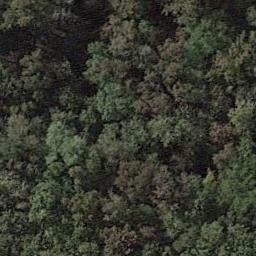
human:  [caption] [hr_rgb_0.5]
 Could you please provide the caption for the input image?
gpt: The forest is consist of dry trees and green trees .

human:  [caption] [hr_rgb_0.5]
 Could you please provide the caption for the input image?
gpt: The forest has a lot of dense yellow trees and green trees .

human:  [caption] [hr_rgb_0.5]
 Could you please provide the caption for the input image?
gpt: There are several bare lands in this forest .

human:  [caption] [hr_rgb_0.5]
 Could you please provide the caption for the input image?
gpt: Many trees with brown and green leaves are in a forest .

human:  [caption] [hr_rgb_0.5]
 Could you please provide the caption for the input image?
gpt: There are many trees with yellow and green leaves in a forest .